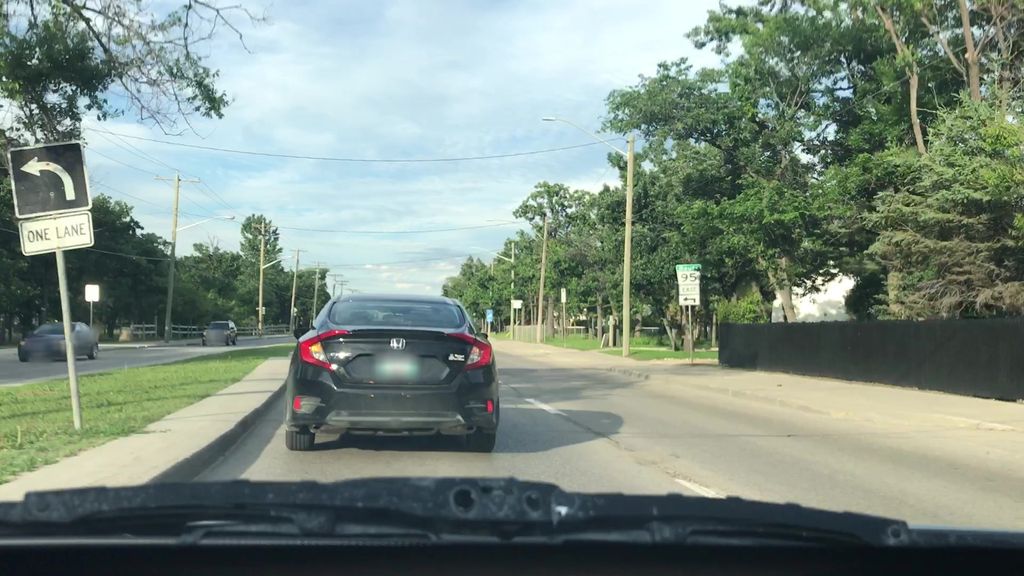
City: winnipeg